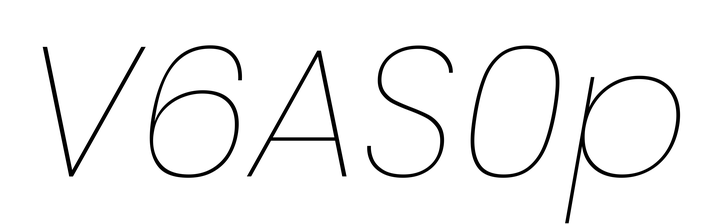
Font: Poppins-ThinItalic